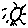
Label: sun